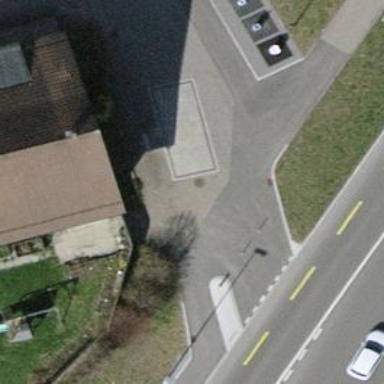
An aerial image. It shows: Bollard barrier.